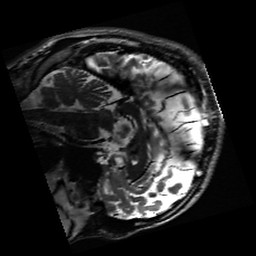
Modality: inplaneT2
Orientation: sagittal